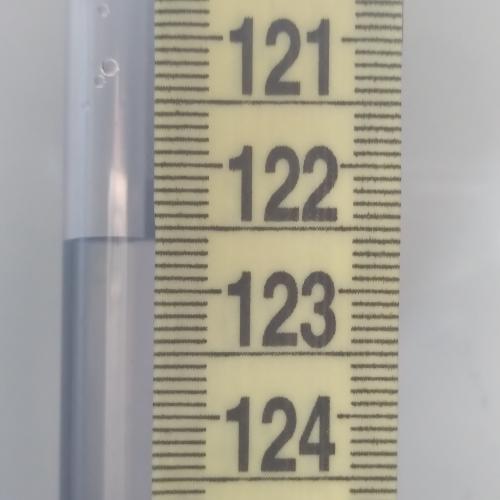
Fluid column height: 122.6 cm